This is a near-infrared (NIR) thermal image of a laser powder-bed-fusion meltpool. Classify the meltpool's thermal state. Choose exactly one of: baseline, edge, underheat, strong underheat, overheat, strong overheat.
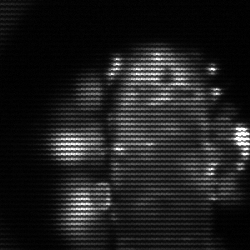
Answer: strong underheat